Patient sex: F
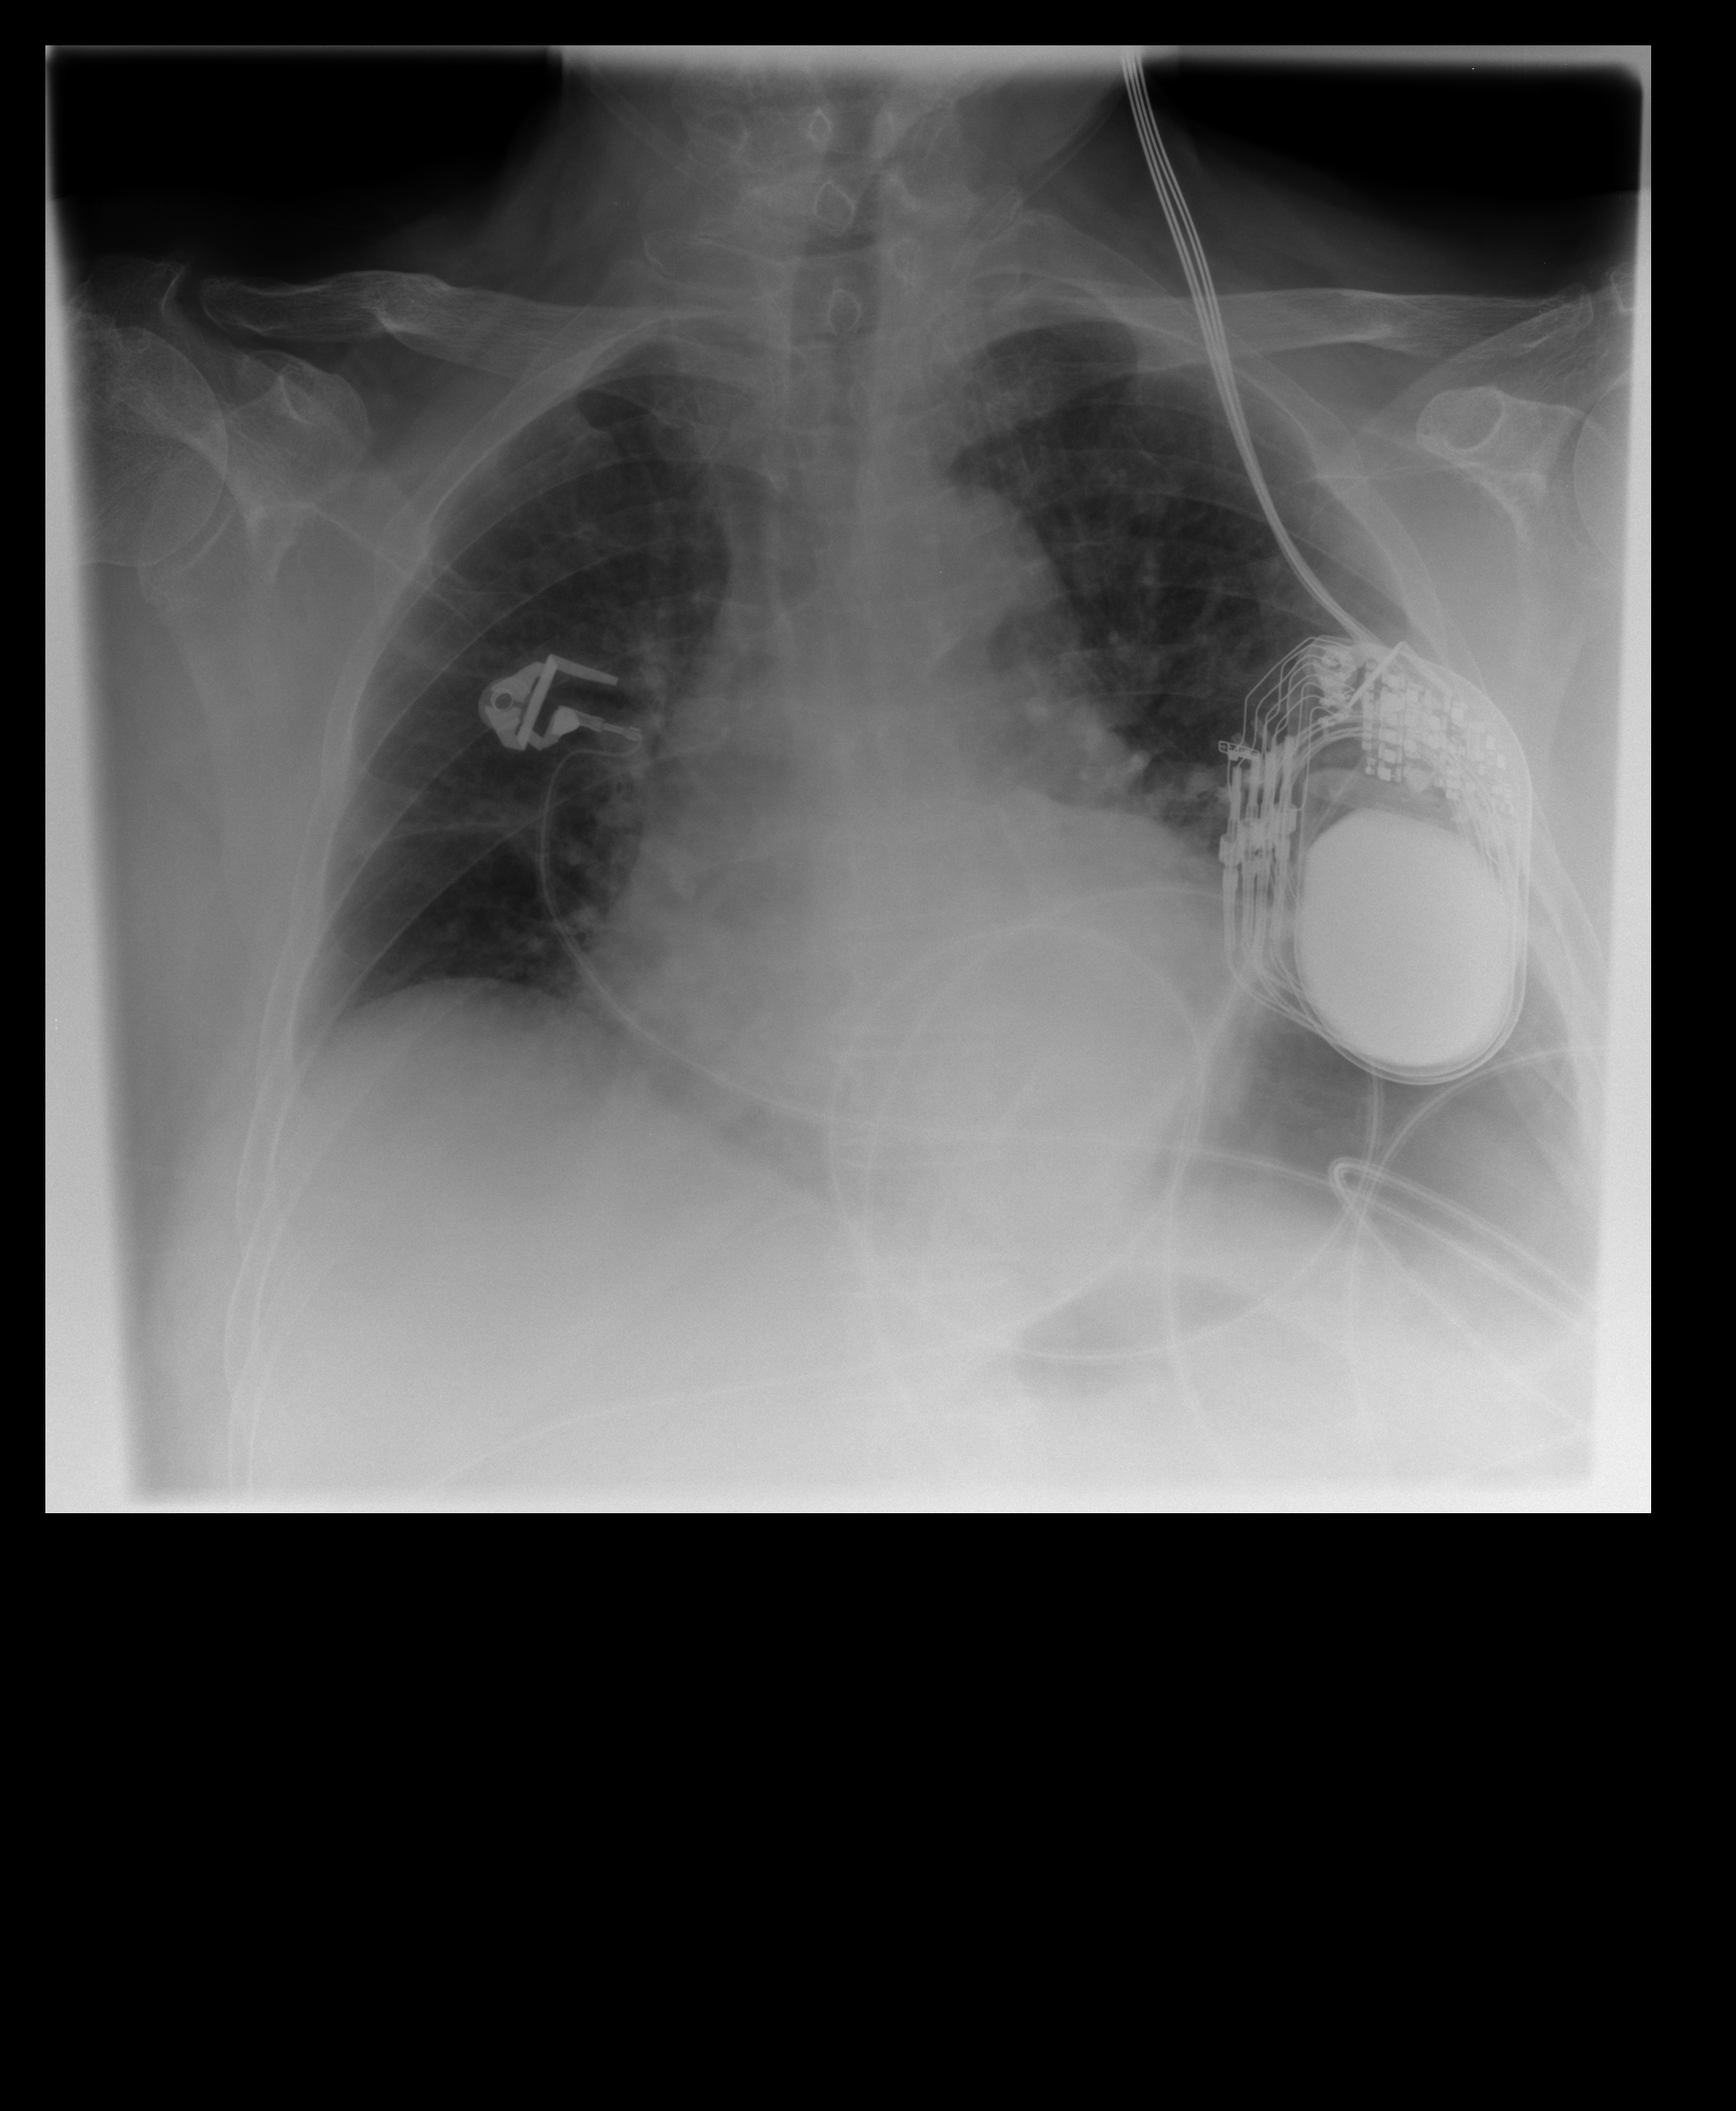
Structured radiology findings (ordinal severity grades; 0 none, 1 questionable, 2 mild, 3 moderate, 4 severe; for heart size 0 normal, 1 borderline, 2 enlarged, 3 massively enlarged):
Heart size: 2
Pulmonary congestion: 0
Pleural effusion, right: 2
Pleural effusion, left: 1
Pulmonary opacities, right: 0
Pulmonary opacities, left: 0
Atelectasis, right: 0
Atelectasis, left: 2